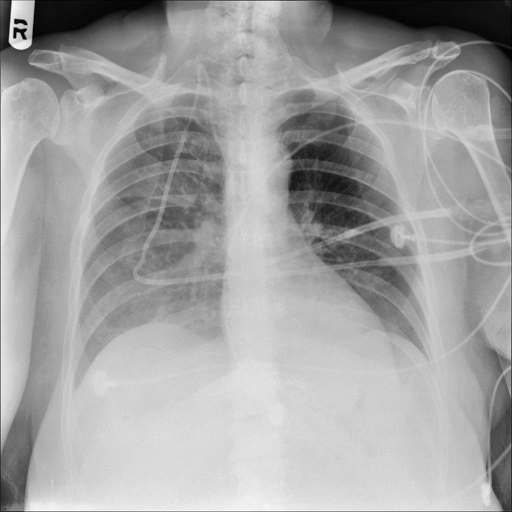
Finding: NORMAL